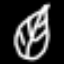
Label: leaf